Question: I want to fit the following function to my data:
f(x) = Offset+AmplitudeT+Phase),
or according to <URL>
my data is stored in a file in two columns, and I import them by the following:
'''
data<-read.table("C:/PATH/data.txt", header = FALSE, sep = " ")
'''
and convert them by the following:
'''
minV<-data[3]
cV<-data[1]
values<-as.numeric(unlist(minV))
T<-as.numeric(unlist(cV))
'''
Thus I get two variable of type double, one called "T" (equivalent to time T in the Equation above) and one called "values" (equivalent to the value of the function f(x) in the Equation above).
So far, everything works very fine!
However, when I want to fit f(x) to my data, I get bad results (if any). Here's my code:
'''
r<-nls(values~C+alpha*sin(W*T+phi), start=list(C=8958.34, alpha=115.886, W=0.0652, phi=14.9286),
'''
My problem is now, that the only thing that could be wrong in this simple four-lines-example (at least as far as I know) are the starting values. However, they are a result of a Gnuplot fit (it uses the least squares method) and they look pretty fine (as I don't have "10 reputation" I cannot attach a plot, sry). {edit1: plot attached}
Result of the code from above:
'''
C: <PHONE> alpha: -23.58439668 W: 0.<PHONE> phi: 16.46585060
'''
My subsequent step was to vary the starting values to get a reasonable result (perhaps the starting values are too good...) - no success!
So my question is now: Where is the problem? I wanted to use R, because I hoped, that I can produce a fit, that is a) better with b) worse starting values than Gnuplot (t least b) is a very important criteria for me, that's why I don't want to use Gnuplot).
Ps.: Yes, this is my first day of using R. So if you've got a solution/reason for me it would be nice if I could understand it.
PPs.: For those who want to get related information: I've collected a lot of links, so if i get at least "10 reputation" I can post them here. {edit2: links attached}
<URL>
<URL>
<URL>
<URL>
<URL>
<URL>
<URL>
<URL>
PPs.: Here the data, I used (seperated by tabstop, only column one("counter") and three ("min value") were used; I deleted some values of the last column due to maximum number characters/post {edit3: deleted additional entries, due to attached links}) {edit4: changed from "column two ("angle")" to "column one ("counter")". In the code and the answers its column one, as well.}:
'''
#Counter angle min value EV-min value max value EV_max-value
1 0,703125 9033 -81,990234375 9043 -82,556640625
2 1,40625 9033 -81,990234375 9042 -81,556640625
3 2,109375 9027 -75,990234375 9042 -81,556640625
4 2,8125 9025 -73,990234375 9038 -77,556640625
5 3,515625 9018 -66,990234375 9031 -70,556640625
6 4,21875 9013 -61,990234375 9025 -64,556640625
7 4,921875 9009 -57,990234375 9020 -59,556640625
8 5,625 9011 -59,990234375 9017 -56,556640625
9 6,328125 9000 -48,990234375 9009 -48,556640625
10 7,03125 8996 -44,990234375 9004 -43,556640625
11 7,734375 8989 -37,990234375 9004 -43,556640625
12 8,4375 8983 -31,990234375 8993 -32,556640625
13 9,140625 8983 -31,990234375 8991 -30,556640625
14 9,84375 8982 -30,990234375 8991 -30,556640625
15 10,546875 8975 -23,990234375 8983 -22,556640625
16 11,25 8964 -12,990234375 8978 -17,556640625
17 11,953125 8967 -15,990234375 8977 -16,556640625
18 12,65625 8958 -6,990234375 8967 -6,556640625
19 13,359375 8951 0,009765625 8960 0,443359375
20 14,<PHONE> 4,009765625 8954 6,443359375
21 14,765625 8938 13,009765625 8951 9,443359375
22 15,46875 8933 18,009765625 8940 20,443359375
23 16,171875 8929 22,009765625 8941 19,443359375
24 16,875 8925 26,009765625 8933 27,443359375
25 17,578125 8923 28,009765625 8929 31,443359375
26 18,28125 8920 31,009765625 8927 33,443359375
27 18,984375 8912 39,009765625 8921 39,443359375
28 19,6875 8899 52,009765625 8916 44,443359375
29 20,390625 8899 52,009765625 8907 53,443359375
30 21,09375 8894 57,009765625 8901 59,443359375
31 21,796875 8892 59,009765625 8896 64,443359375
32 22,5 8886 65,009765625 8896 64,443359375
33 23,203125 8881 70,009765625 8892 68,443359375
34 23,90625 8879 72,009765625 8886 74,443359375
35 24,609375 8884 67,009765625 8888 72,443359375
36 25,3125 8875 76,009765625 8886 74,443359375
37 26,015625 8864 87,009765625 8881 79,443359375
38 26,71875 8860 91,009765625 8870 90,443359375
39 27,421875 8864 87,009765625 8872 88,443359375
40 28,125 8862 89,009765625 8872 88,443359375
41 28,828125 8859 92,009765625 8868 92,443359375
42 29,53125 8857 94,009765625 8864 96,443359375
43 30,234375 8852 99,009765625 8860 100,443359375
44 30,9375 8852 99,009765625 8855 105,443359375
45 31,640625 8847 104,009765625 8857 103,443359375
46 32,34375 8844 107,009765625 8853 107,443359375
47 33,046875 8842 109,009765625 8849 111,443359375
48 33,75 8844 107,009765625 8855 105,443359375
49 34,453125 8846 105,009765625 8852 108,443359375
50 35,15625 8846 105,009765625 8853 107,443359375
51 35,859375 8839 112,009765625 8849 111,443359375
52 36,5625 8841 110,009765625 8849 111,443359375
53 37,265625 8841 110,009765625 8846 114,443359375
54 37,96875 8844 107,009765625 8852 108,443359375
55 38,671875 8841 110,009765625 8852 108,443359375
56 39,375 8835 116,009765625 8846 114,443359375
57 40,078125 8839 112,009765625 8847 113,443359375
58 40,78125 8839 112,009765625 8847 113,443359375
59 41,484375 8846 105,009765625 8857 103,443359375
60 42,<PHONE> 102,009765625 8860 100,443359375
61 42,890625 8852 99,009765625 8860 100,443359375
62 43,59375 8852 99,009765625 8860 100,443359375
63 44,296875 8853 98,009765625 8866 94,443359375
64 45 8857 94,009765625 8864 96,443359375
65 45,703125 8860 91,009765625 8864 96,443359375
66 46,40625 8860 91,009765625 8870 90,443359375
67 47,109375 8866 85,009765625 8875 85,443359375
68 47,8125 8868 83,009765625 8878 82,443359375
69 48,515625 8875 76,009765625 8884 76,443359375
70 49,21875 8884 67,009765625 8892 68,443359375
71 49,921875 8883 68,009765625 8894 66,443359375
72 50,625 8888 63,009765625 8897 63,443359375
73 51,328125 8892 59,009765625 8899 61,443359375
74 52,03125 8897 54,009765625 8909 51,443359375
75 52,734375 8903 48,009765625 8910 50,443359375
76 53,4375 8910 41,009765625 8921 39,443359375
77 54,140625 8916 35,009765625 8923 37,443359375
78 54,84375 8923 28,009765625 8929 31,443359375
79 55,546875 8925 26,009765625 8936 24,443359375
80 56,25 8930 21,009765625 8938 22,443359375
81 56,953125 8929 22,009765625 8938 22,443359375
82 57,65625 8936 15,009765625 8947 13,443359375
83 58,359375 8943 8,009765625 8954 6,443359375
84 59,<PHONE> 4,009765625 8960 0,443359375
85 59,765625 8960 -8,990234375 8965 -4,556640625
86 60,46875 8965 -13,990234375 8973 -12,556640625
87 61,171875 8964 -12,990234375 8973 -12,556640625
88 61,875 8969 -17,990234375 8980 -19,556640625
89 62,578125 8967 -15,990234375 8980 -19,556640625
90 63,28125 8969 -17,990234375 8975 -14,556640625
91 63,984375 8975 -23,990234375 8983 -22,556640625
92 64,6875 8978 -26,990234375 8991 -30,556640625
93 65,390625 8985 -33,990234375 8998 -37,556640625
94 66,09375 8991 -39,990234375 9000 -39,556640625
95 66,796875 9000 -48,990234375 9006 -45,556640625
96 67,5 9004 -52,990234375 9013 -52,556640625
97 68,203125 9009 -57,990234375 9017 -56,556640625
98 68,90625 9013 -61,990234375 9022 -61,556640625
99 69,609375 9017 -65,990234375 9027 -66,556640625
100 70,3125 9024 -72,990234375 9033 -72,556640625
101 71,015625 9029 -77,990234375 9037 -76,556640625
102 71,71875 9031 -79,990234375 9042 -81,556640625
103 72,421875 9035 -83,990234375 9043 -82,556640625
104 73,125 9040 -88,990234375 9048 -87,556640625
105 73,828125 9048 -96,990234375 9054 -93,556640625
106 74,53125 9049 -97,990234375 9060 -99,556640625
107 75,234375 9051 -99,990234375 9064 -103,556640625
108 75,9375 9061 -109,990234375 9072 -111,556640625
109 76,640625 9060 -108,990234375 9069 -108,556640625
110 77,34375 9066 -114,990234375 9072 -111,556640625
111 78,046875 9064 -112,990234375 9072 -111,556640625
112 78,75 9067 -115,990234375 9071 -110,556640625
113 79,453125 9072 -120,990234375 9082 -121,556640625
114 80,15625 9069 -117,990234375 9080 -119,556640625
115 80,859375 9072 -120,990234375 9082 -121,556640625
116 81,5625 9074 -122,990234375 9083 -122,556640625
117 82,265625 9078 -126,990234375 9089 -128,556640625
118 82,96875 9082 -130,990234375 9090 -129,556640625
119 83,671875 9085 -133,990234375 9090 -129,556640625
120 84,375 9078 -126,990234375 9089 -128,556640625
121 85,078125 9072 -120,990234375 9083 -122,556640625
122 85,78125 9072 -120,990234375 9080 -119,556640625
123 86,484375 9076 -124,990234375 9085 -124,556640625
124 87,<PHONE> -119,990234375 9076 -115,556640625
125 87,890625 9067 -115,990234375 9074 -113,556640625
126 88,59375 9066 -114,990234375 9078 -117,556640625
127 89,296875 9066 -114,990234375 9078 -117,556640625
128 90 9066 -114,990234375 9076 -115,556640625
129 90,703125 9066 -114,990234375 9072 -111,556640625
130 91,40625 9061 -109,990234375 9071 -110,556640625
131 92,109375 9058 -106,990234375 9069 -108,556640625
132 92,8125 9061 -109,990234375 9069 -108,556640625
133 93,515625 9054 -102,990234375 9069 -108,556640625
134 94,21875 9053 -101,990234375 9056 -95,556640625
135 94,921875 9053 -101,990234375 9060 -99,556640625
136 95,625 9048 -96,990234375 9056 -95,556640625
137 96,328125 9042 -90,990234375 9051 -90,556640625
138 97,03125 9042 -90,990234375 9045 -84,556640625
139 97,734375 9035 -83,990234375 9043 -82,556640625
140 98,4375 9033 -81,990234375 9043 -82,556640625
141 99,140625 9024 -72,990234375 9031 -70,556640625
142 99,84375 9027 -75,990234375 9037 -76,556640625
143 100,546875 9018 -66,990234375 9031 -70,556640625
144 101,25 9011 -59,990234375 9020 -59,556640625
145 101,953125 9011 -59,990234375 9018 -57,556640625
146 102,65625 9006 -54,990234375 9011 -50,556640625
147 103,359375 9000 -48,990234375 9006 -45,556640625
148 104,0625 8993 -41,990234375 9004 -43,556640625
149 104,765625 8985 -33,990234375 8998 -37,556640625
150 105,46875 8987 -35,990234375 8994 -33,556640625
151 106,171875 8982 -30,990234375 8987 -26,556640625
152 106,<PHONE> -21,990234375 8983 -22,556640625
153 107,578125 8965 -13,990234375 8977 -16,556640625
154 108,28125 8969 -17,990234375 8977 -16,556640625
155 108,984375 8965 -13,990234375 8971 -10,556640625
156 109,6875 8953 -1,990234375 8965 -4,556640625
157 110,390625 8951 0,009765625 8962 -1,556640625
158 111,09375 8943 8,009765625 8951 9,443359375
159 111,796875 8938 13,009765625 8951 9,443359375
160 112,5 8930 21,009765625 8941 19,443359375
161 113,203125 8927 24,009765625 8940 20,443359375
162 113,90625 8923 28,009765625 8930 30,443359375
163 114,609375 8923 28,009765625 8930 30,443359375
164 115,3125 8914 37,009765625 8929 31,443359375
165 116,015625 8909 42,009765625 8920 40,443359375
166 116,71875 8901 50,009765625 8914 46,443359375
167 117,421875 8899 52,009765625 8910 50,443359375
168 118,<PHONE> 61,009765625 8896 64,443359375
169 118,828125 8886 65,009765625 8896 64,443359375
170 119,53125 8884 67,009765625 8896 64,443359375
171 120,234375 8881 70,009765625 8890 70,443359375
172 120,9375 8883 68,009765625 8890 70,443359375
173 121,640625 8878 73,009765625 8886 74,443359375
174 122,34375 8875 76,009765625 8883 77,443359375
175 123,046875 8862 89,009765625 8875 85,443359375
176 123,75 8866 85,009765625 8878 82,443359375
177 124,453125 8866 85,009765625 8875 85,443359375
178 125,15625 8864 87,009765625 8875 85,443359375
179 125,859375 8860 91,009765625 8868 92,443359375
180 126,5625 8857 94,009765625 8870 90,443359375
181 127,265625 8853 98,009765625 8857 103,443359375
182 127,96875 8847 104,009765625 8859 101,443359375
183 128,671875 8847 104,009765625 8857 103,443359375
184 129,<PHONE> 107,009765625 8849 111,443359375
185 130,078125 8844 107,009765625 8855 105,443359375
186 130,78125 8844 107,009765625 8853 107,443359375
187 131,484375 8841 110,009765625 8852 108,443359375
188 132,1875 8839 112,009765625 8849 111,443359375
189 132,890625 8841 110,009765625 8849 111,443359375
190 133,59375 8841 110,009765625 8847 113,443359375
191 134,296875 8841 110,009765625 8846 114,443359375
<PHONE> 112,009765625 8847 113,443359375
193 135,703125 8836 115,009765625 8844 116,443359375
194 136,40625 8836 115,009765625 8844 116,443359375
195 137,109375 8841 110,009765625 8849 111,443359375
196 137,8125 8844 107,009765625 8855 105,443359375
197 138,515625 8844 107,009765625 8857 103,443359375
198 139,21875 8853 98,009765625 8862 98,443359375
199 139,921875 8852 99,009765625 8860 100,443359375
200 140,<PHONE> 98,009765625 8862 98,443359375
201 141,328125 8855 96,009765625 8864 96,443359375
202 142,03125 8859 92,009765625 8862 98,443359375
203 142,734375 8859 92,009765625 8866 94,443359375
204 143,4375 8868 83,009765625 8878 82,443359375
205 144,140625 8870 81,009765625 8883 77,443359375
206 144,84375 8875 76,009765625 8884 76,443359375
207 145,546875 8881 70,009765625 8890 70,443359375
208 146,25 8886 65,009765625 8894 66,443359375
209 146,953125 8888 63,009765625 8897 63,443359375
210 147,65625 8890 61,009765625 8903 57,443359375
211 148,359375 8903 48,009765625 8910 50,443359375
212 149,0625 8903 48,009765625 8916 44,443359375
213 149,765625 8907 44,009765625 8920 40,443359375
214 150,46875 8918 33,009765625 8925 35,443359375
215 151,171875 8921 30,009765625 8929 31,443359375
216 151,<PHONE> 24,009765625 8936 24,443359375
217 152,578125 8929 22,009765625 8940 20,443359375
218 153,28125 8933 18,009765625 8943 17,443359375
219 153,984375 8940 11,009765625 8947 13,443359375
220 154,6875 8943 8,009765625 8954 6,443359375
221 155,390625 8954 -2,990234375 8964 -3,556640625
222 156,09375 8956 -4,990234375 8967 -6,556640625
223 156,796875 8960 -8,990234375 8980 -19,556640625
224 157,5 8971 -19,990234375 8977 -16,556640625
225 158,203125 8973 -21,990234375 8980 -19,556640625
226 158,90625 8973 -21,990234375 8983 -22,556640625
227 159,609375 8969 -17,990234375 8980 -19,556640625
228 160,3125 8971 -19,990234375 8987 -26,556640625
229 161,015625 8978 -26,990234375 8989 -28,556640625
230 161,71875 8987 -35,990234375 8998 -37,556640625
231 162,421875 8994 -42,990234375 9004 -43,556640625
232 163,<PHONE> -48,990234375 9006 -45,556640625
233 163,828125 9006 -54,990234375 9013 -52,556640625
234 164,53125 9009 -57,990234375 9020 -59,556640625
235 165,234375 9014 -62,990234375 9024 -63,556640625
236 165,9375 9020 -68,990234375 9029 -68,556640625
237 166,640625 9025 -73,990234375 9035 -74,556640625
238 167,34375 9027 -75,990234375 9038 -77,556640625
239 168,046875 9033 -81,990234375 9042 -81,556640625
240 168,75 9033 -81,990234375 9043 -82,556640625
241 169,453125 9040 -88,990234375 9049 -88,556640625
242 170,15625 9045 -93,990234375 9054 -93,556640625
243 170,859375 9048 -96,990234375 9060 -99,556640625
244 171,5625 9056 -104,990234375 9064 -103,556640625
245 172,265625 9058 -106,990234375 9067 -106,556640625
246 172,96875 9060 -108,990234375 9071 -110,556640625
247 173,671875 9061 -109,990234375 9071 -110,556640625
248 174,<PHONE> -115,990234375 9076 -115,556640625
249 175,078125 9067 -115,990234375 9078 -117,556640625
250 175,78125 9067 -115,990234375 9078 -117,556640625
251 176,484375 9071 -119,990234375 9082 -121,556640625
252 177,1875 9069 -117,990234375 9082 -121,556640625
253 177,890625 9072 -120,990234375 9085 -124,556640625
254 178,59375 9082 -130,990234375 9089 -128,556640625
255 179,296875 9080 -128,990234375 9092 -131,556640625
<PHONE> -128,990234375 9092 -131,556640625
257 180,703125 9078 -126,990234375 9089 -128,556640625
258 181,40625 9076 -124,990234375 9083 -122,556640625
259 182,109375 9074 -122,990234375 9085 -124,556640625
260 182,8125 9076 -124,990234375 9082 -121,556640625
261 183,515625 9071 -119,990234375 9078 -117,556640625
262 184,21875 9067 -115,990234375 9078 -117,556640625
263 184,921875 9071 -119,990234375 9078 -117,556640625
264 185,<PHONE> -115,990234375 9076 -115,556640625
265 186,328125 9069 -117,990234375 9078 -117,556640625
266 187,03125 9064 -112,990234375 9074 -113,556640625
267 187,734375 9064 -112,990234375 9074 -113,556640625
268 188,4375 9061 -109,990234375 9071 -110,556640625
269 189,140625 9058 -106,990234375 9066 -105,556640625
270 189,84375 9056 -104,990234375 9066 -105,556640625
271 190,546875 9053 -101,990234375 9056 -95,556640625
272 191,25 9051 -99,990234375 9061 -100,556640625
273 191,953125 9048 -96,990234375 9058 -97,556640625
274 192,65625 9040 -88,990234375 9054 -93,556640625
275 193,359375 9042 -90,990234375 9048 -87,556640625
276 194,0625 9037 -85,990234375 9045 -84,556640625
277 194,765625 9033 -81,990234375 9045 -84,556640625
278 195,46875 9029 -77,990234375 9043 -82,556640625
279 196,171875 9027 -75,990234375 9040 -79,556640625
280 196,<PHONE> -68,990234375 9038 -77,556640625
281 197,578125 9011 -59,990234375 9029 -68,556640625
282 198,28125 9009 -57,990234375 9020 -59,556640625
283 198,984375 9002 -50,990234375 9013 -52,556640625
284 199,6875 8996 -44,990234375 9009 -48,556640625
285 200,390625 8993 -41,990234375 9004 -43,556640625
286 201,09375 8989 -37,990234375 8996 -35,556640625
287 201,796875 8983 -31,990234375 8991 -30,556640625
288 202,5 8985 -33,990234375 8991 -30,556640625
289 203,203125 8978 -26,990234375 8989 -28,556640625
290 203,90625 8977 -25,990234375 8983 -22,556640625
291 204,609375 8971 -19,990234375 8982 -21,556640625
292 205,3125 8958 -6,990234375 8971 -10,556640625
293 206,015625 8958 -6,990234375 8965 -4,556640625
294 206,71875 8947 4,009765625 8958 2,443359375
295 207,421875 8941 10,009765625 8954 6,443359375
296 208,<PHONE> 17,009765625 8951 9,443359375
297 208,828125 8933 18,009765625 8940 20,443359375
298 209,53125 8929 22,009765625 8938 22,443359375
299 210,234375 8927 24,009765625 8934 26,443359375
300 210,9375 8920 31,009765625 8930 30,443359375
301 211,640625 8916 35,009765625 8921 39,443359375
302 212,34375 8909 42,009765625 8921 39,443359375
303 213,046875 8903 48,009765625 8910 50,443359375
304 213,75 8894 57,009765625 8905 55,443359375
305 214,453125 8894 57,009765625 8899 61,443359375
306 215,15625 8883 68,009765625 8897 63,443359375
307 215,859375 8881 70,009765625 8890 70,443359375
308 216,5625 8886 65,009765625 8894 66,443359375
309 217,265625 8879 72,009765625 8888 72,443359375
310 217,96875 8878 73,009765625 8886 74,443359375
311 218,671875 8873 78,009765625 8883 77,443359375
312 219,<PHONE> 89,009765625 8878 82,443359375
313 220,078125 8866 85,009765625 8878 82,443359375
314 220,78125 8862 89,009765625 8870 90,443359375
315 221,484375 8857 94,009765625 8862 98,443359375
316 222,1875 8859 92,009765625 8864 96,443359375
317 222,890625 8859 92,009765625 8870 90,443359375
318 223,59375 8857 94,009765625 8868 92,443359375
319 224,296875 8852 99,009765625 8860 100,443359375
<PHONE> 104,009765625 8857 103,443359375
321 225,703125 8842 109,009765625 8853 107,443359375
322 226,40625 8844 107,009765625 8855
323 227,109375 8849 102,009765625 8857
324 227,8125 8839 112,009765625 8849
325 228,515625 8842 109,009765625 8849
326 229,21875 8841 110,009765625 8849
327 229,921875 8842 109,009765625 8852
328 230,<PHONE> 115,009765625 8855
329 231,328125 8839 112,009765625 8846
330 232,03125 8836 115,009765625 8844
331 232,734375 8839 112,009765625 8846
332 233,4375 8842 109,009765625 8852
333 234,140625 8846 105,009765625 8857
334 234,84375 8852 99,009765625 8857
335 235,546875 8857 94,009765625 8862
336 236,25 8855 96,009765625 8862
337 236,953125 8857 94,009765625 8864
338 237,65625 8857 94,009765625 8864
339 238,359375 8857 94,009765625 8866
340 239,0625 8857 94,009765625 8872
341 239,765625 8866 85,009765625 8878
342 240,46875 8873 78,009765625 8881
343 241,171875 8878 73,009765625 8886
344 241,<PHONE> 68,009765625 8892
345 242,578125 8886 65,009765625 8896
346 243,28125 8892 59,009765625 8899
347 243,984375 8896 55,009765625 8905
348 244,6875 8903 48,009765625 8909
349 245,390625 8907 44,009765625 8916
350 246,09375 8912 39,009765625 8920
351 246,796875 8914 37,009765625 8929
352 247,5 8927 24,009765625 8934
353 248,203125 8925 26,009765625 8936
354 248,90625 8929 22,009765625 8938
355 249,609375 8933 18,009765625 8940
356 250,3125 8940 11,009765625 8951
357 251,015625 8949 2,009765625 8958
358 251,71875 8958 -6,990234375 8964
359 252,421875 8962 -10,990234375 8973
360 253,<PHONE> -13,990234375 8973
361 253,828125 8967 -15,990234375 8980
362 254,53125 8971 -19,990234375 8980
363 255,234375 8967 -15,990234375 8982
364 255,9375 8975 -23,990234375 8982
365 256,640625 8975 -23,990234375 8983
366 257,34375 8977 -25,990234375 8991
367 258,046875 8989 -37,990234375 8994
368 258,75 8989 -37,990234375 9000
369 259,453125 8996 -44,990234375 9007
370 260,15625 9004 -52,990234375 9013
371 260,859375 9007 -55,990234375 9018
372 261,5625 9014 -62,990234375 9022
373 262,265625 9017 -65,990234375 9025
374 262,96875 9025 -73,990234375 9037
375 263,671875 9029 -77,990234375 9042
376 264,<PHONE> -81,990234375 9042
377 265,078125 9031 -79,990234375 9043
378 265,78125 9042 -90,990234375 9051
379 266,484375 9043 -91,990234375 9054
380 267,1875 9048 -96,990234375 9058
381 267,890625 9048 -96,990234375 9061
382 268,59375 9056 -104,990234375 9060
383 269,296875 9060 -108,990234375 9067
<PHONE> -112,990234375 9071
385 270,703125 9064 -112,990234375 9072
386 271,40625 9069 -117,990234375 9074
387 272,109375 9071 -119,990234375 9080
388 272,8125 9072 -120,990234375 9082
389 273,515625 9071 -119,990234375 9083
390 274,21875 9078 -126,990234375 9083
391 274,921875 9080 -128,990234375 9087
392 275,<PHONE> -130,990234375 9085
393 276,328125 9083 -131,990234375 9090
394 277,03125 9072 -120,990234375 9087
395 277,734375 9071 -119,990234375 9078
396 278,4375 9072 -120,990234375 9082
397 279,140625 9076 -124,990234375 9085
398 279,84375 9074 -122,990234375 9082
399 280,546875 9069 -117,990234375 9074
400 281,25 9066 -114,990234375 9076
401 281,953125 9069 -117,990234375 9076
402 282,65625 9064 -112,990234375 9072
403 283,359375 9066 -114,990234375 9074
404 284,0625 9064 -112,990234375 9069
405 284,765625 9064 -112,990234375 9071
406 285,46875 9056 -104,990234375 9067
407 286,171875 9056 -104,990234375 9066
408 286,<PHONE> -104,990234375 9061
409 287,578125 9051 -99,990234375 9060
410 288,28125 9042 -90,990234375 9058
411 288,984375 9040 -88,990234375 9051
412 289,6875 9038 -86,990234375 9048
413 290,390625 9035 -83,990234375 9043
414 291,09375 9033 -81,990234375 9042
415 291,796875 9027 -75,990234375 9038
416 292,5 9027 -75,990234375 9038
417 293,203125 9020 -68,990234375 9029
418 293,90625 9013 -61,990234375 9022
419 294,609375 9011 -59,990234375 9024
420 295,3125 9004 -52,990234375 9013
421 296,015625 9000 -48,990234375 9004
422 296,71875 8994 -42,990234375 9004
423 297,421875 8983 -31,990234375 8998
424 298,<PHONE> -26,990234375 8989
425 298,828125 8982 -30,990234375 8989
426 299,53125 8978 -26,990234375 8983
427 300,234375 8973 -21,990234375 8982
428 300,9375 8969 -17,990234375 8982
429 301,640625 8960 -8,990234375 8975
430 302,34375 8953 -1,990234375 8965
431 303,046875 8949 2,009765625 8954
432 303,75 8947 4,009765625 8954
433 304,453125 8936 15,009765625 8949
434 305,15625 8930 21,009765625 8941
435 305,859375 8925 26,009765625 8936
436 306,5625 8925 26,009765625 8934
437 307,265625 8918 33,009765625 8927
438 307,96875 8916 35,009765625 8921
439 308,671875 8905 46,009765625 8920
440 309,<PHONE> 52,009765625 8910
441 310,078125 8892 59,009765625 8905
442 310,78125 8890 61,009765625 8897
443 311,484375 8886 65,009765625 8896
444 312,1875 8886 65,009765625 8894
445 312,890625 8879 72,009765625 8892
446 313,59375 8879 72,009765625 8888
447 314,296875 8878 73,009765625 8886
<PHONE> 78,009765625 8883
449 315,703125 8866 85,009765625 8878
450 316,40625 8866 85,009765625 8875
451 317,109375 8866 85,009765625 8873
452 317,8125 8860 91,009765625 8872
453 318,515625 8859 92,009765625 8868
454 319,21875 8857 94,009765625 8868
455 319,921875 8857 94,009765625 8864
456 320,<PHONE> 104,009765625 8860
457 321,328125 8847 104,009765625 8857
458 322,03125 8842 109,009765625 8852
459 322,734375 8841 110,009765625 8852
460 323,4375 8844 107,009765625 8853
461 324,140625 8846 105,009765625 8857
462 324,84375 8841 110,009765625 8853
463 325,546875 8836 115,009765625 8846
464 326,25 8839 112,009765625 8844
465 326,953125 8841 110,009765625 8846
466 327,65625 8839 112,009765625 8847
467 328,359375 8842 109,009765625 8852
468 329,0625 8836 115,009765625 8844
469 329,765625 8842 109,009765625 8847
470 330,46875 8842 109,009765625 8849
471 331,171875 8849 102,009765625 8860
472 331,<PHONE> 94,009765625 8864
473 332,578125 8852 99,009765625 8859
474 333,28125 8852 99,009765625 8862
475 333,984375 8855 96,009765625 8862
476 334,6875 8857 94,009765625 8866
477 335,390625 8862 89,009765625 8870
478 336,09375 8864 87,009765625 8875
479 336,796875 8868 83,009765625 8878
480 337,5 8872 79,009765625 8884
481 338,203125 8881 70,009765625 8888
482 338,90625 8886 65,009765625 8894
483 339,609375 8884 67,009765625 8899
484 340,3125 8886 65,009765625 8899
485 341,015625 8897 54,009765625 8909
486 341,71875 8901 50,009765625 8910
487 342,421875 8903 48,009765625 8916
488 343,<PHONE> 37,009765625 8923
489 343,828125 8925 26,009765625 8929
490 344,53125 8929 22,009765625 8934
491 345,234375 8927 24,009765625 8938
492 345,9375 8927 24,009765625 8936
493 346,640625 8930 21,009765625 8941
494 347,34375 8947 4,009765625 8954
495 348,046875 8947 4,009765625 8960
496 348,75 8958 -6,990234375 8967
497 349,453125 8960 -8,990234375 8973
498 350,15625 8965 -13,990234375 8977
499 350,859375 8967 -15,990234375 8978
500 351,5625 8964 -12,990234375 8971
501 352,265625 8962 -10,990234375 8973
502 352,96875 8971 -19,990234375 8983
503 353,671875 8977 -25,990234375 8985
504 354,<PHONE> -31,990234375 8994
505 355,078125 8989 -37,990234375 8998
506 355,78125 8994 -42,990234375 9007
507 356,484375 9004 -52,990234375 9009
508 357,1875 9002 -50,990234375 9020
509 357,890625 9011 -59,990234375 9025
510 358,59375 9017 -65,990234375 9027
511 359,296875 9022 -70,990234375 9027
<PHONE> -70,990234375 9038
'''
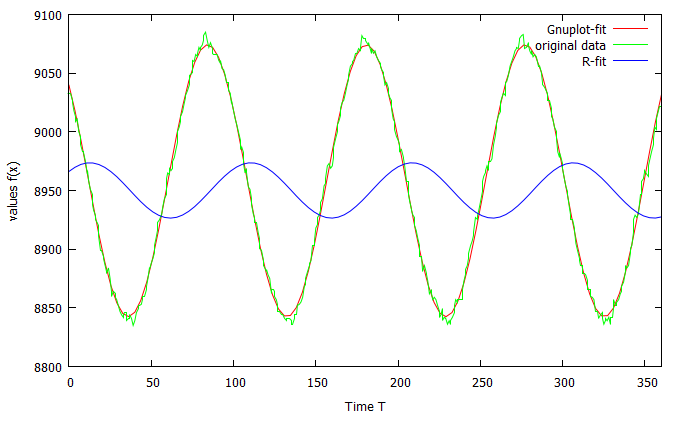
Answer: First I replaced all "," in your data with "." (alternatively you could use the 'dec' argument of 'read.table'), then I removed rows with less elements (those in the end) and created a proper header.
Then I read in your data using 'data <- read.table(text="<paste the cleaned data here>", header=TRUE)'.
Then I did this:
'''
values<-data[,3]
T <-data[,1]
r<-nls(values~C+alpha*sin(W*T+phi),
start=list(C=8958.34, alpha=115.886, W=0.0652, phi=14.9286))
summary(r)
'''
And got this:
'''
Formula: values ~ C + alpha * sin(W * T + phi)
Parameters:
Estimate Std. Error t value Pr(>|t|)
C 8.959e+03 3.892e+00 2302.173 < 2e-16 ***
alpha 2.214e+01 5.470e+00 4.047 6.16e-05 ***
W 6.714e-02 2.031e-03 33.065 < 2e-16 ***
phi 1.334e+01 5.113e-01 26.092 < 2e-16 ***
---
Signif. codes: 0 '***' 0.001 '**' 0.01 '*' 0.05 '.' 0.1 ' ' 1
Residual standard error: 80.02 on 423 degrees of freedom
Number of iterations to convergence: 21
Achieved convergence tolerance: 5.952e-06
'''
Then I plotted:
'''
plot(values~T)
lines(predict(r)~T)
'''
And got this:

Then I read this: <URL>
And did this:
'''
raw.fft = fft(values)
truncated.fft = raw.fft[seq(1, length(values)/2 - 1)]
truncated.fft[1] = 0
W = which.max(abs(truncated.fft)) * 2 * pi / length(values)
r2<-nls(values~C+alpha*sin(W*T+phi), start=list(C=8958.34, alpha=115.886, W=W, phi=0))
lines(predict(r2)~T, col="red")
summary(r2)
'''
And got this:

And this:
'''
Formula: values ~ C + alpha * sin(W * T + phi)
Parameters:
Estimate Std. Error t value Pr(>|t|)
C 8.958e+03 2.045e-01 43804.2 <2e-16 ***
alpha 1.160e+02 2.913e-01 398.0 <2e-16 ***
W 4.584e-02 1.954e-05 2345.6 <2e-16 ***
phi 2.325e+00 4.760e-03 488.5 <2e-16 ***
---
Signif. codes: 0 '***' 0.001 '**' 0.01 '*' 0.05 '.' 0.1 ' ' 1
Residual standard error: 4.204 on 423 degrees of freedom
Number of iterations to convergence: 9
Achieved convergence tolerance: 1.07e-06
'''
PS: Please note that it is an extremely bad idea to call a variable 'T'. 'T' is an alias for 'TRUE' in R.